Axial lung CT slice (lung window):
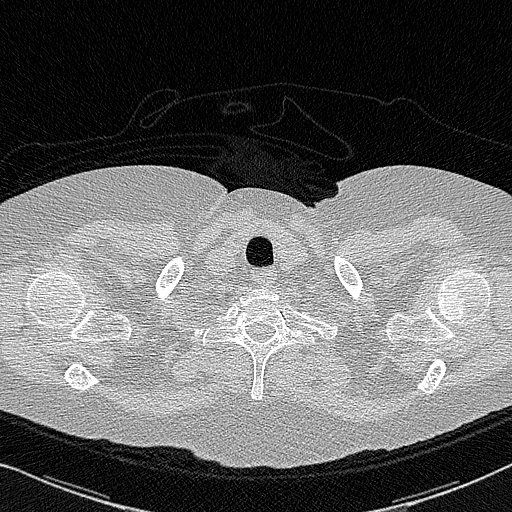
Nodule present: no